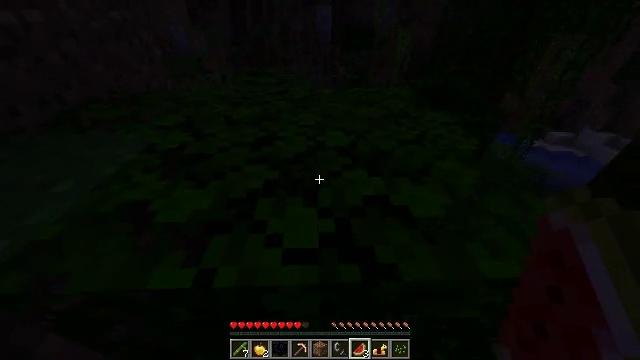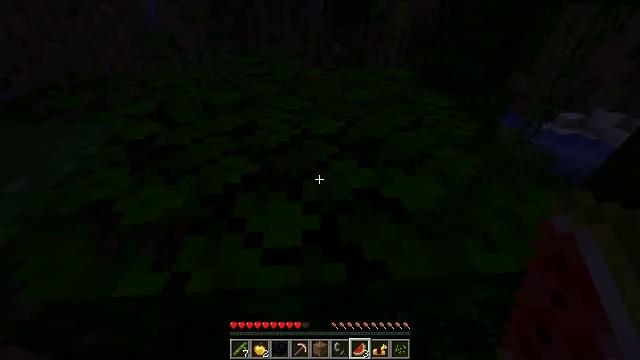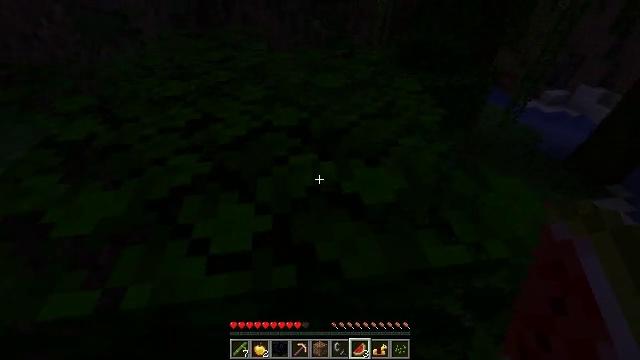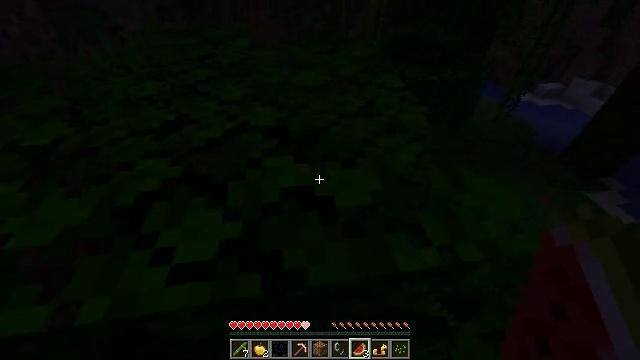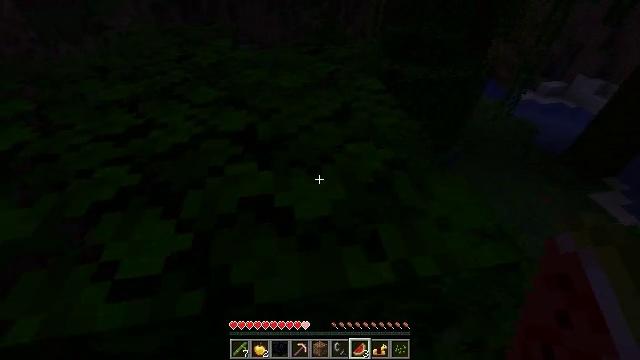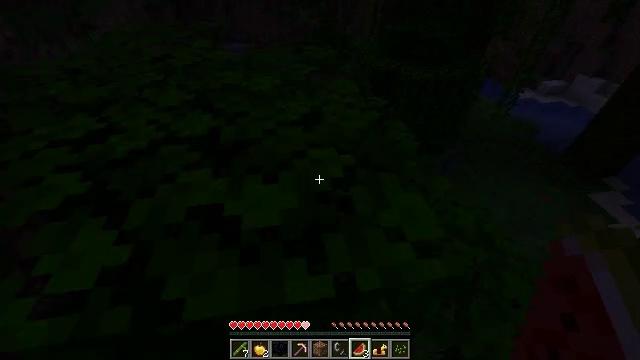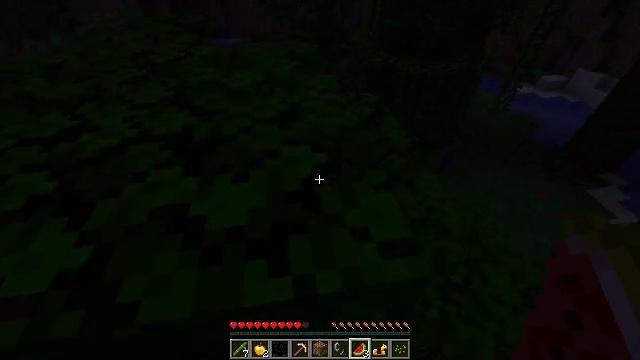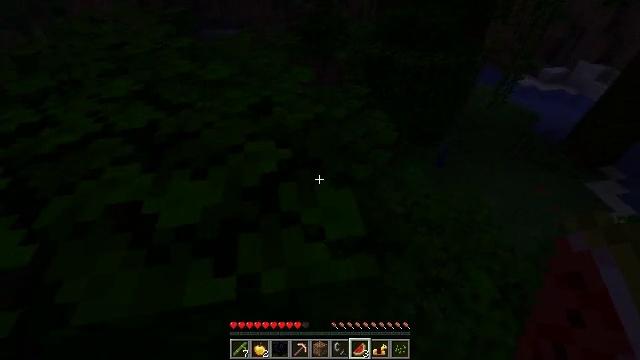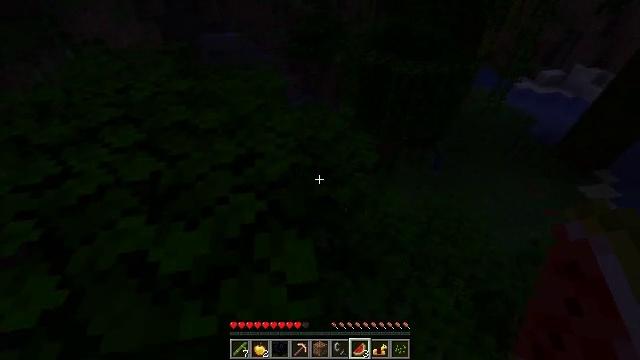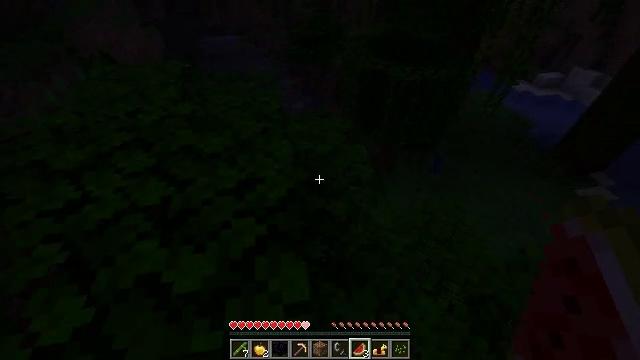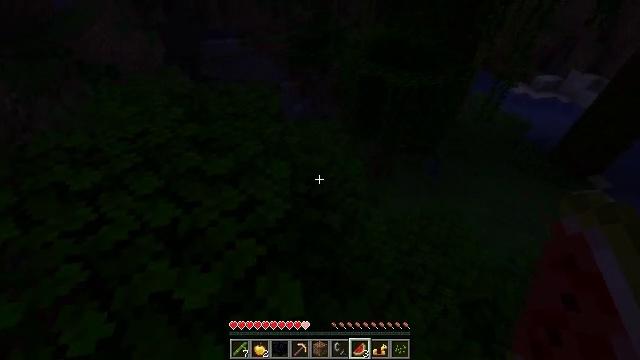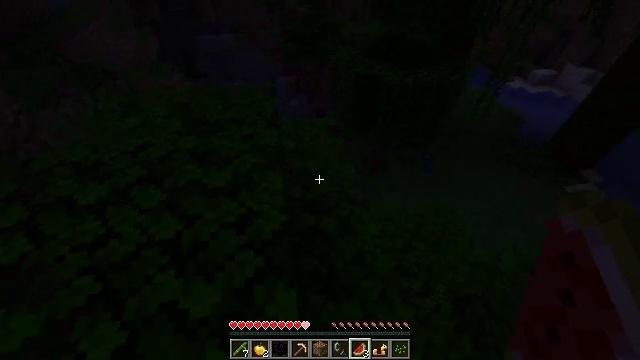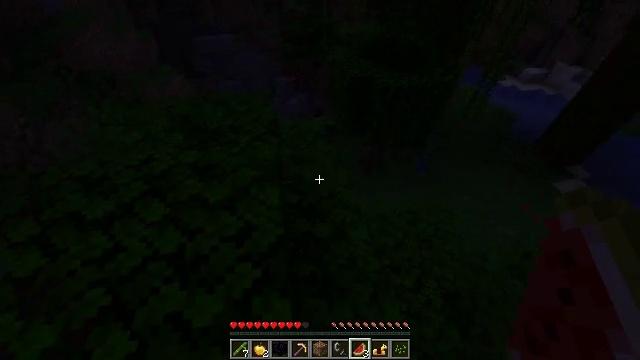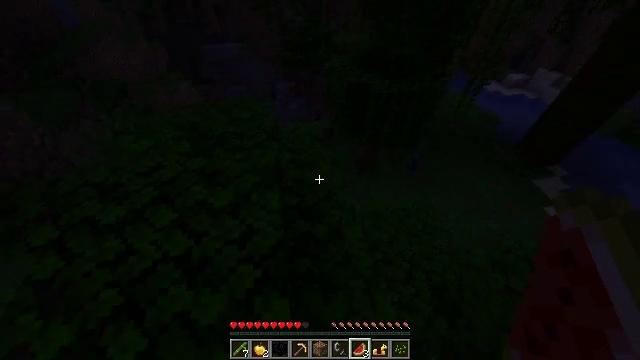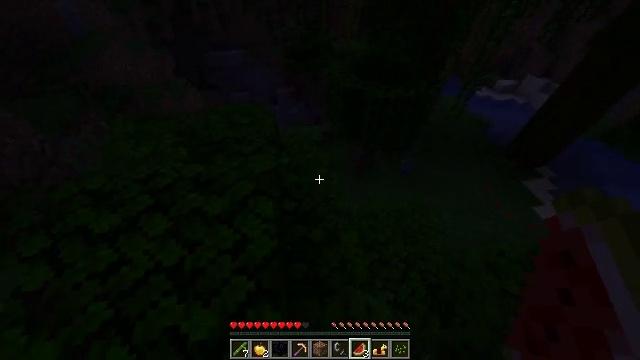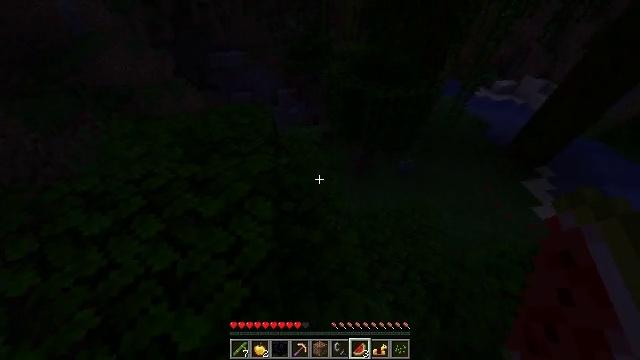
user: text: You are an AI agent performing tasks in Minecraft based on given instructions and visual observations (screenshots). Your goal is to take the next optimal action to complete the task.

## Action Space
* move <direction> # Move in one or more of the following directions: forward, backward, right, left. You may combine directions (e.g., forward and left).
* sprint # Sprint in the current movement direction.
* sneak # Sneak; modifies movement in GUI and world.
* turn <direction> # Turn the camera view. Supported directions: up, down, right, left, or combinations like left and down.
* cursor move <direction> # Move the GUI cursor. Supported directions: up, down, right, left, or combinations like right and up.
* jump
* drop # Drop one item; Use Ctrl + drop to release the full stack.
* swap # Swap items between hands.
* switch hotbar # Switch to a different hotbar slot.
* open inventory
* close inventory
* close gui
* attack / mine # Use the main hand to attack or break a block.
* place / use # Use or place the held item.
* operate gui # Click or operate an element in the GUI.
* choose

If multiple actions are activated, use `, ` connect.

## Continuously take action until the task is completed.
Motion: motion action
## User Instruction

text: Mine the diorite underground.
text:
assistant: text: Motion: move forward and move right, sprint, turn right and down
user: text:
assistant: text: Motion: move forward and move right, sprint, turn right and down
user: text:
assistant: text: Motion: move forward and move right, sprint, turn right
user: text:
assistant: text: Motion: move forward and move right, sprint
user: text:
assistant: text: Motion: move forward and move right, sprint
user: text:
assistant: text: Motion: move forward and move right, sprint
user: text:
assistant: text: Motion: move forward, sprint, turn down
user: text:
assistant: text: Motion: move forward, sprint, jump
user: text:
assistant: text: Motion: move forward, sprint, jump
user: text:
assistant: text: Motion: move forward, sprint, jump
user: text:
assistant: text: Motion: move forward, sprint, turn down, jump
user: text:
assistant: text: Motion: move forward, sprint, turn down, jump
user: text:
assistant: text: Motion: move forward, sprint
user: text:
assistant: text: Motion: move forward, sprint
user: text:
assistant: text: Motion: move forward, sprint
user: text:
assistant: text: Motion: move forward, sprint
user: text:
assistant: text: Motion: move forward, sprint
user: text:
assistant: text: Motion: move forward, sprint
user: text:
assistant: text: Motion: move forward, sprint
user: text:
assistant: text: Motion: no_op
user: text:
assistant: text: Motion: no_op
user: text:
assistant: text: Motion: turn right and down
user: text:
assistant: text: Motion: move left, turn right and down
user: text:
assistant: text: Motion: move left, turn right and down
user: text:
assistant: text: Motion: move left, turn right
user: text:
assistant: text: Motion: move left
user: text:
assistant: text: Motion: move left
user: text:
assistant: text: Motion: no_op
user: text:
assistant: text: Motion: turn left
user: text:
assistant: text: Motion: turn left